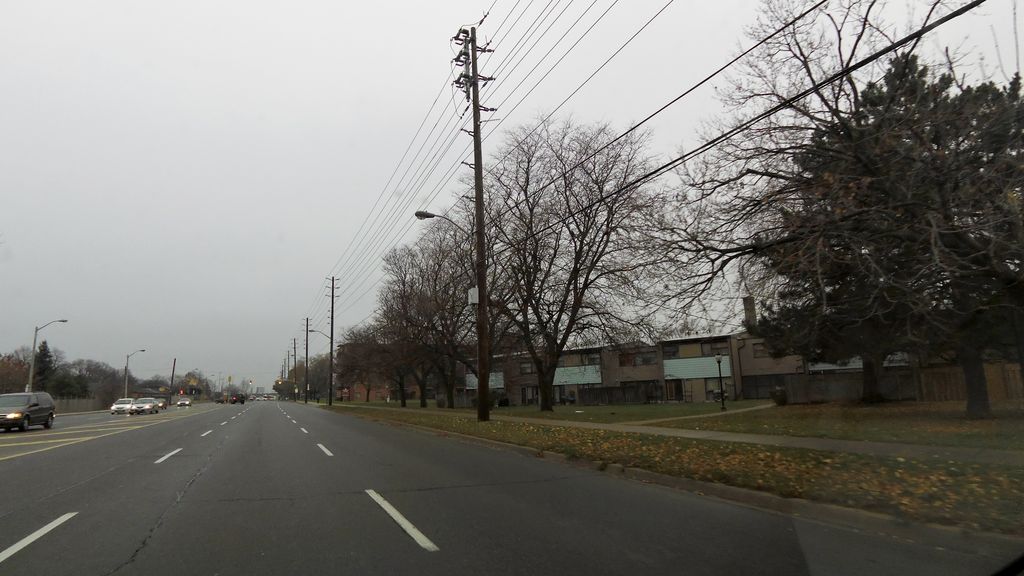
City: toronto